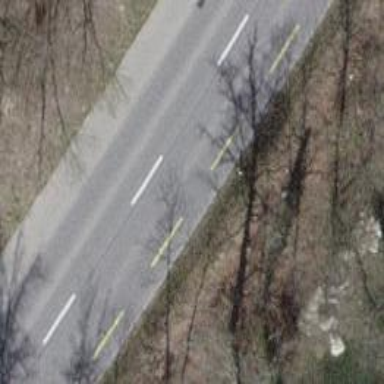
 featuring cycle track on the left side."